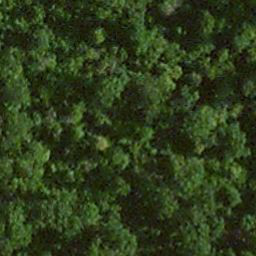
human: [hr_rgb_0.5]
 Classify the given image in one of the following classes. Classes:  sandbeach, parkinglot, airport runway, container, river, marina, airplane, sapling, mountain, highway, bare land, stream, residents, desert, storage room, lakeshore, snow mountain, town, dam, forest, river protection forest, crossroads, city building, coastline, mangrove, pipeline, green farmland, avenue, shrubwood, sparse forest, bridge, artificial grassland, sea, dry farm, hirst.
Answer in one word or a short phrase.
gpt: forest